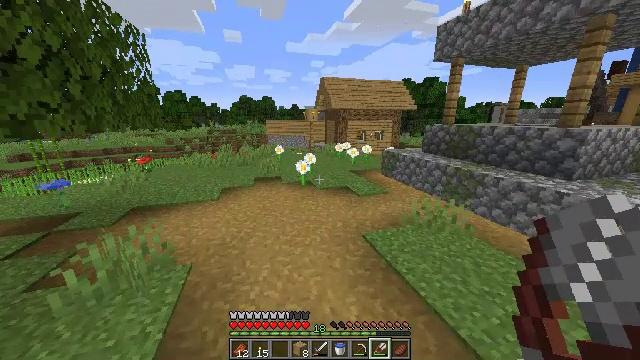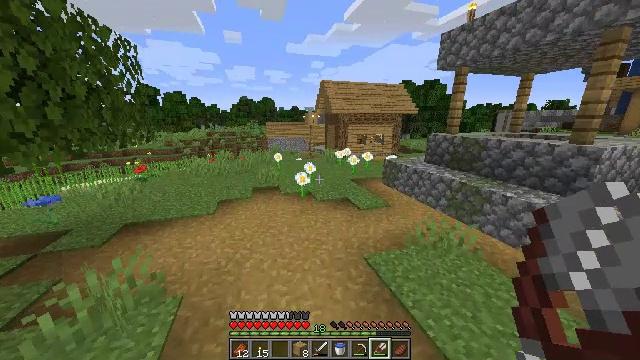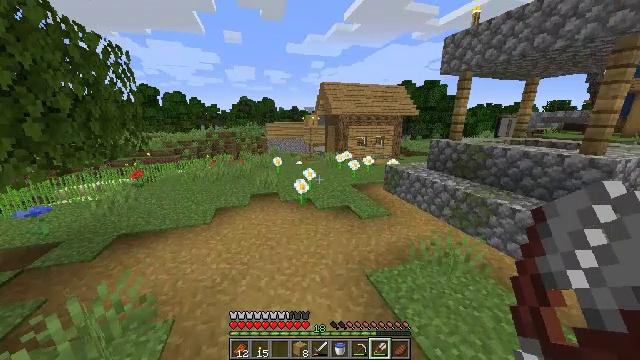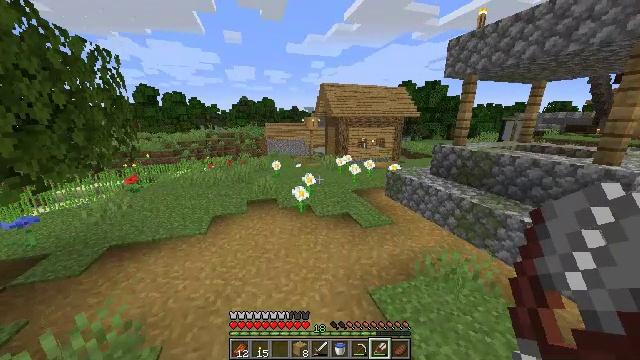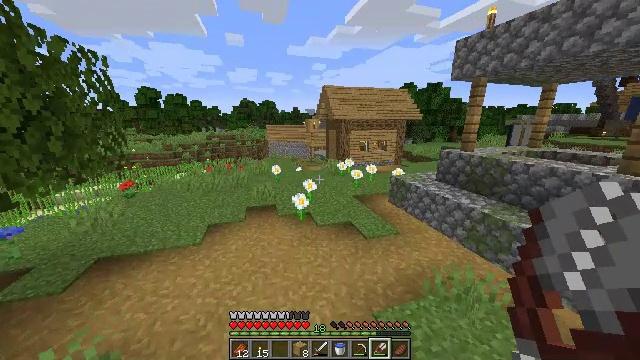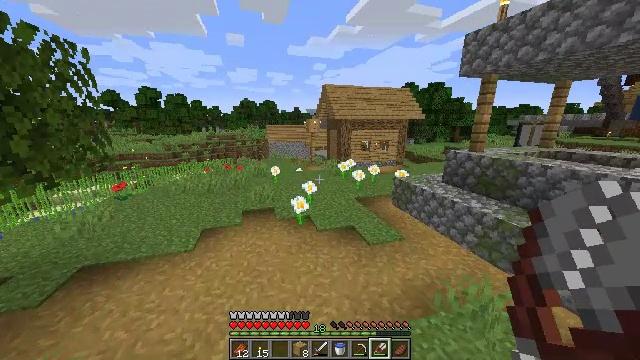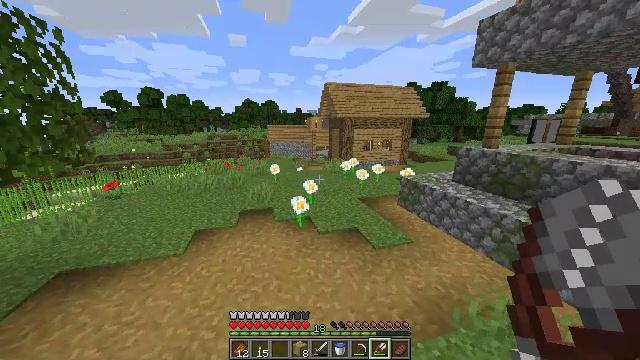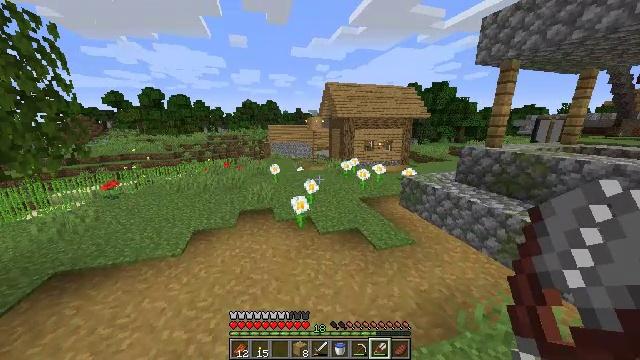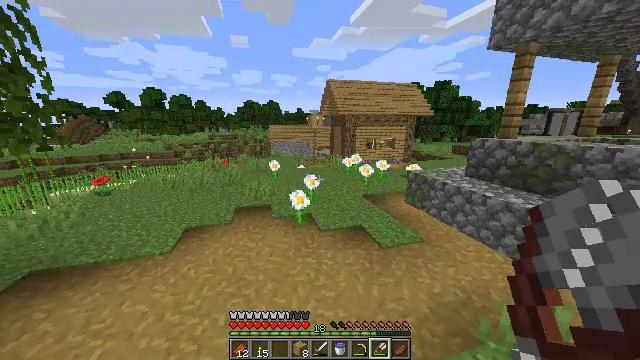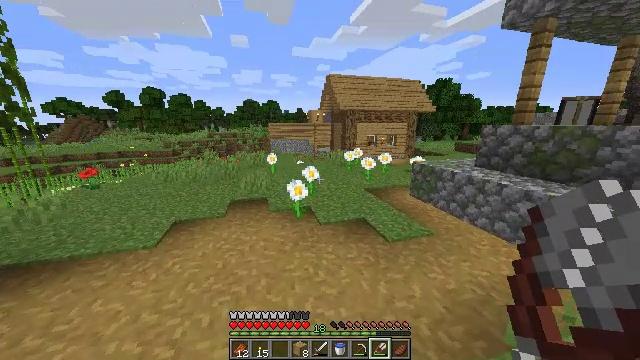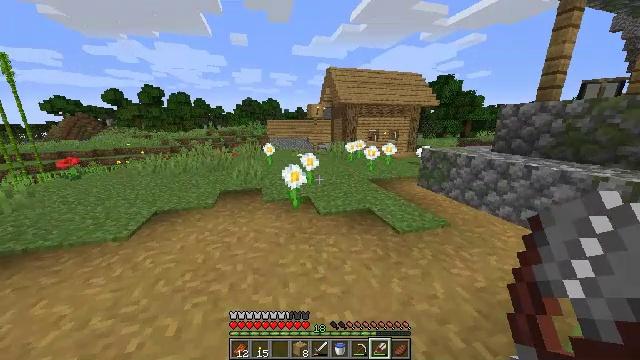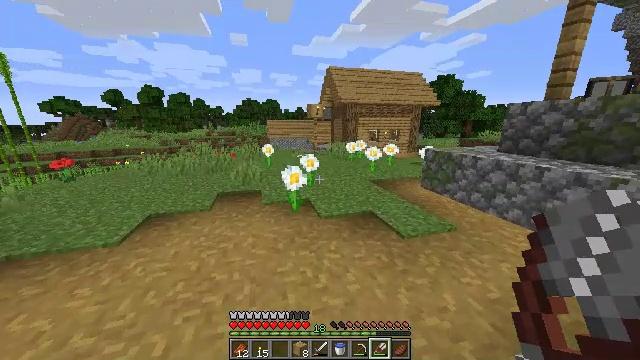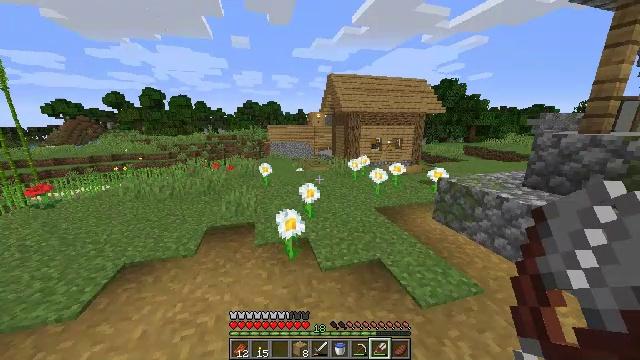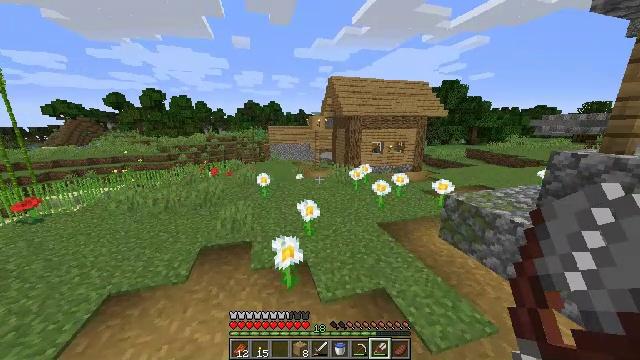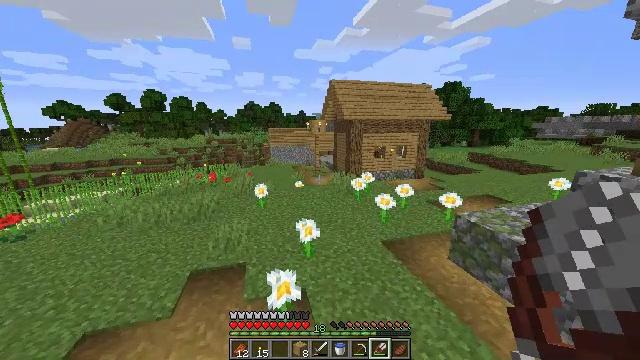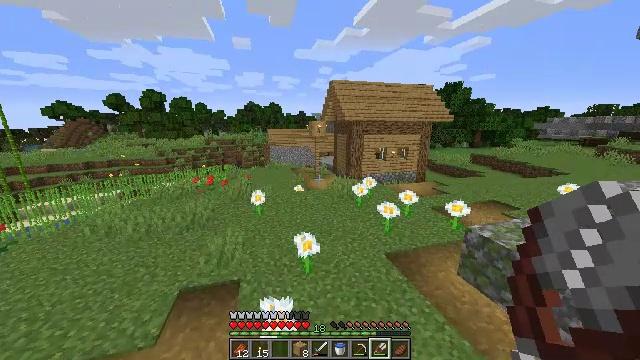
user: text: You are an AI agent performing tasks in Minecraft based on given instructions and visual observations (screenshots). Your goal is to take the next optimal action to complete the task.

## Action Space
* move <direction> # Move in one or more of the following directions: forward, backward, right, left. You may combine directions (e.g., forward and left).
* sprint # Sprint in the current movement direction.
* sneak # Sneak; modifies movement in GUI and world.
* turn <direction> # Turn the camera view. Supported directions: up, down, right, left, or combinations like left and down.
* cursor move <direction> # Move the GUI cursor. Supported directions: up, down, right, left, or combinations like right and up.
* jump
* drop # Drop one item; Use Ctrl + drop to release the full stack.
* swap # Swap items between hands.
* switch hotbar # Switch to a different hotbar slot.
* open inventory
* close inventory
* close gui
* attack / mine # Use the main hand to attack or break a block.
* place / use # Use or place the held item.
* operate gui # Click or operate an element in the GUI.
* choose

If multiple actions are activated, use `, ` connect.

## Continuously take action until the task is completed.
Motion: motion action
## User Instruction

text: Heat raw beef in the furnace to cook it.
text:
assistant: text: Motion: move forward, jump
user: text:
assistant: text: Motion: move forward, jump
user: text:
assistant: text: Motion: move forward, jump
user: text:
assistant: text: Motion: move forward, jump
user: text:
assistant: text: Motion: move forward, jump
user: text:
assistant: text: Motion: move forward, jump
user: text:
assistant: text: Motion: move forward, jump
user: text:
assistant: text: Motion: move forward, jump
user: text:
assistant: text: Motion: move forward, jump
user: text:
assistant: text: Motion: move forward, jump
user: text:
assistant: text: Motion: move forward, jump
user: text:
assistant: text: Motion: move forward, jump
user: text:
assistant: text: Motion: move forward, jump
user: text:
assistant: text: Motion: move forward, jump
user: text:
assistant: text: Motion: move forward, jump
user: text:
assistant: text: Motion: move forward, jump
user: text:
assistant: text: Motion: move forward, jump
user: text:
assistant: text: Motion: move forward, jump
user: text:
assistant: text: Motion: move forward, jump
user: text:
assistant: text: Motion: move forward, jump
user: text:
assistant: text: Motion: move forward, jump
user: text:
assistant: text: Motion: move forward, jump
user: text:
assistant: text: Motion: move forward, jump
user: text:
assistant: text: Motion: move forward, jump
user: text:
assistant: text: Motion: move forward, jump
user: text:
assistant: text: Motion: move forward, jump
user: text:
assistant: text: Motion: move forward, jump
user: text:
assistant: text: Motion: move forward, jump
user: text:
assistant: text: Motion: move forward, jump
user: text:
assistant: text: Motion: move forward, jump